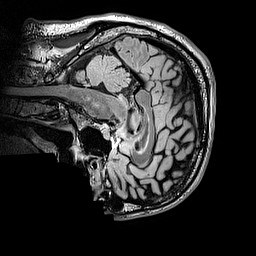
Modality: FLAIR
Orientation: sagittal
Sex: male
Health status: ill
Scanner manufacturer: siemens
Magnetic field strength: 3 T
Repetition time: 5 s
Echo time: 0.388 s